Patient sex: M
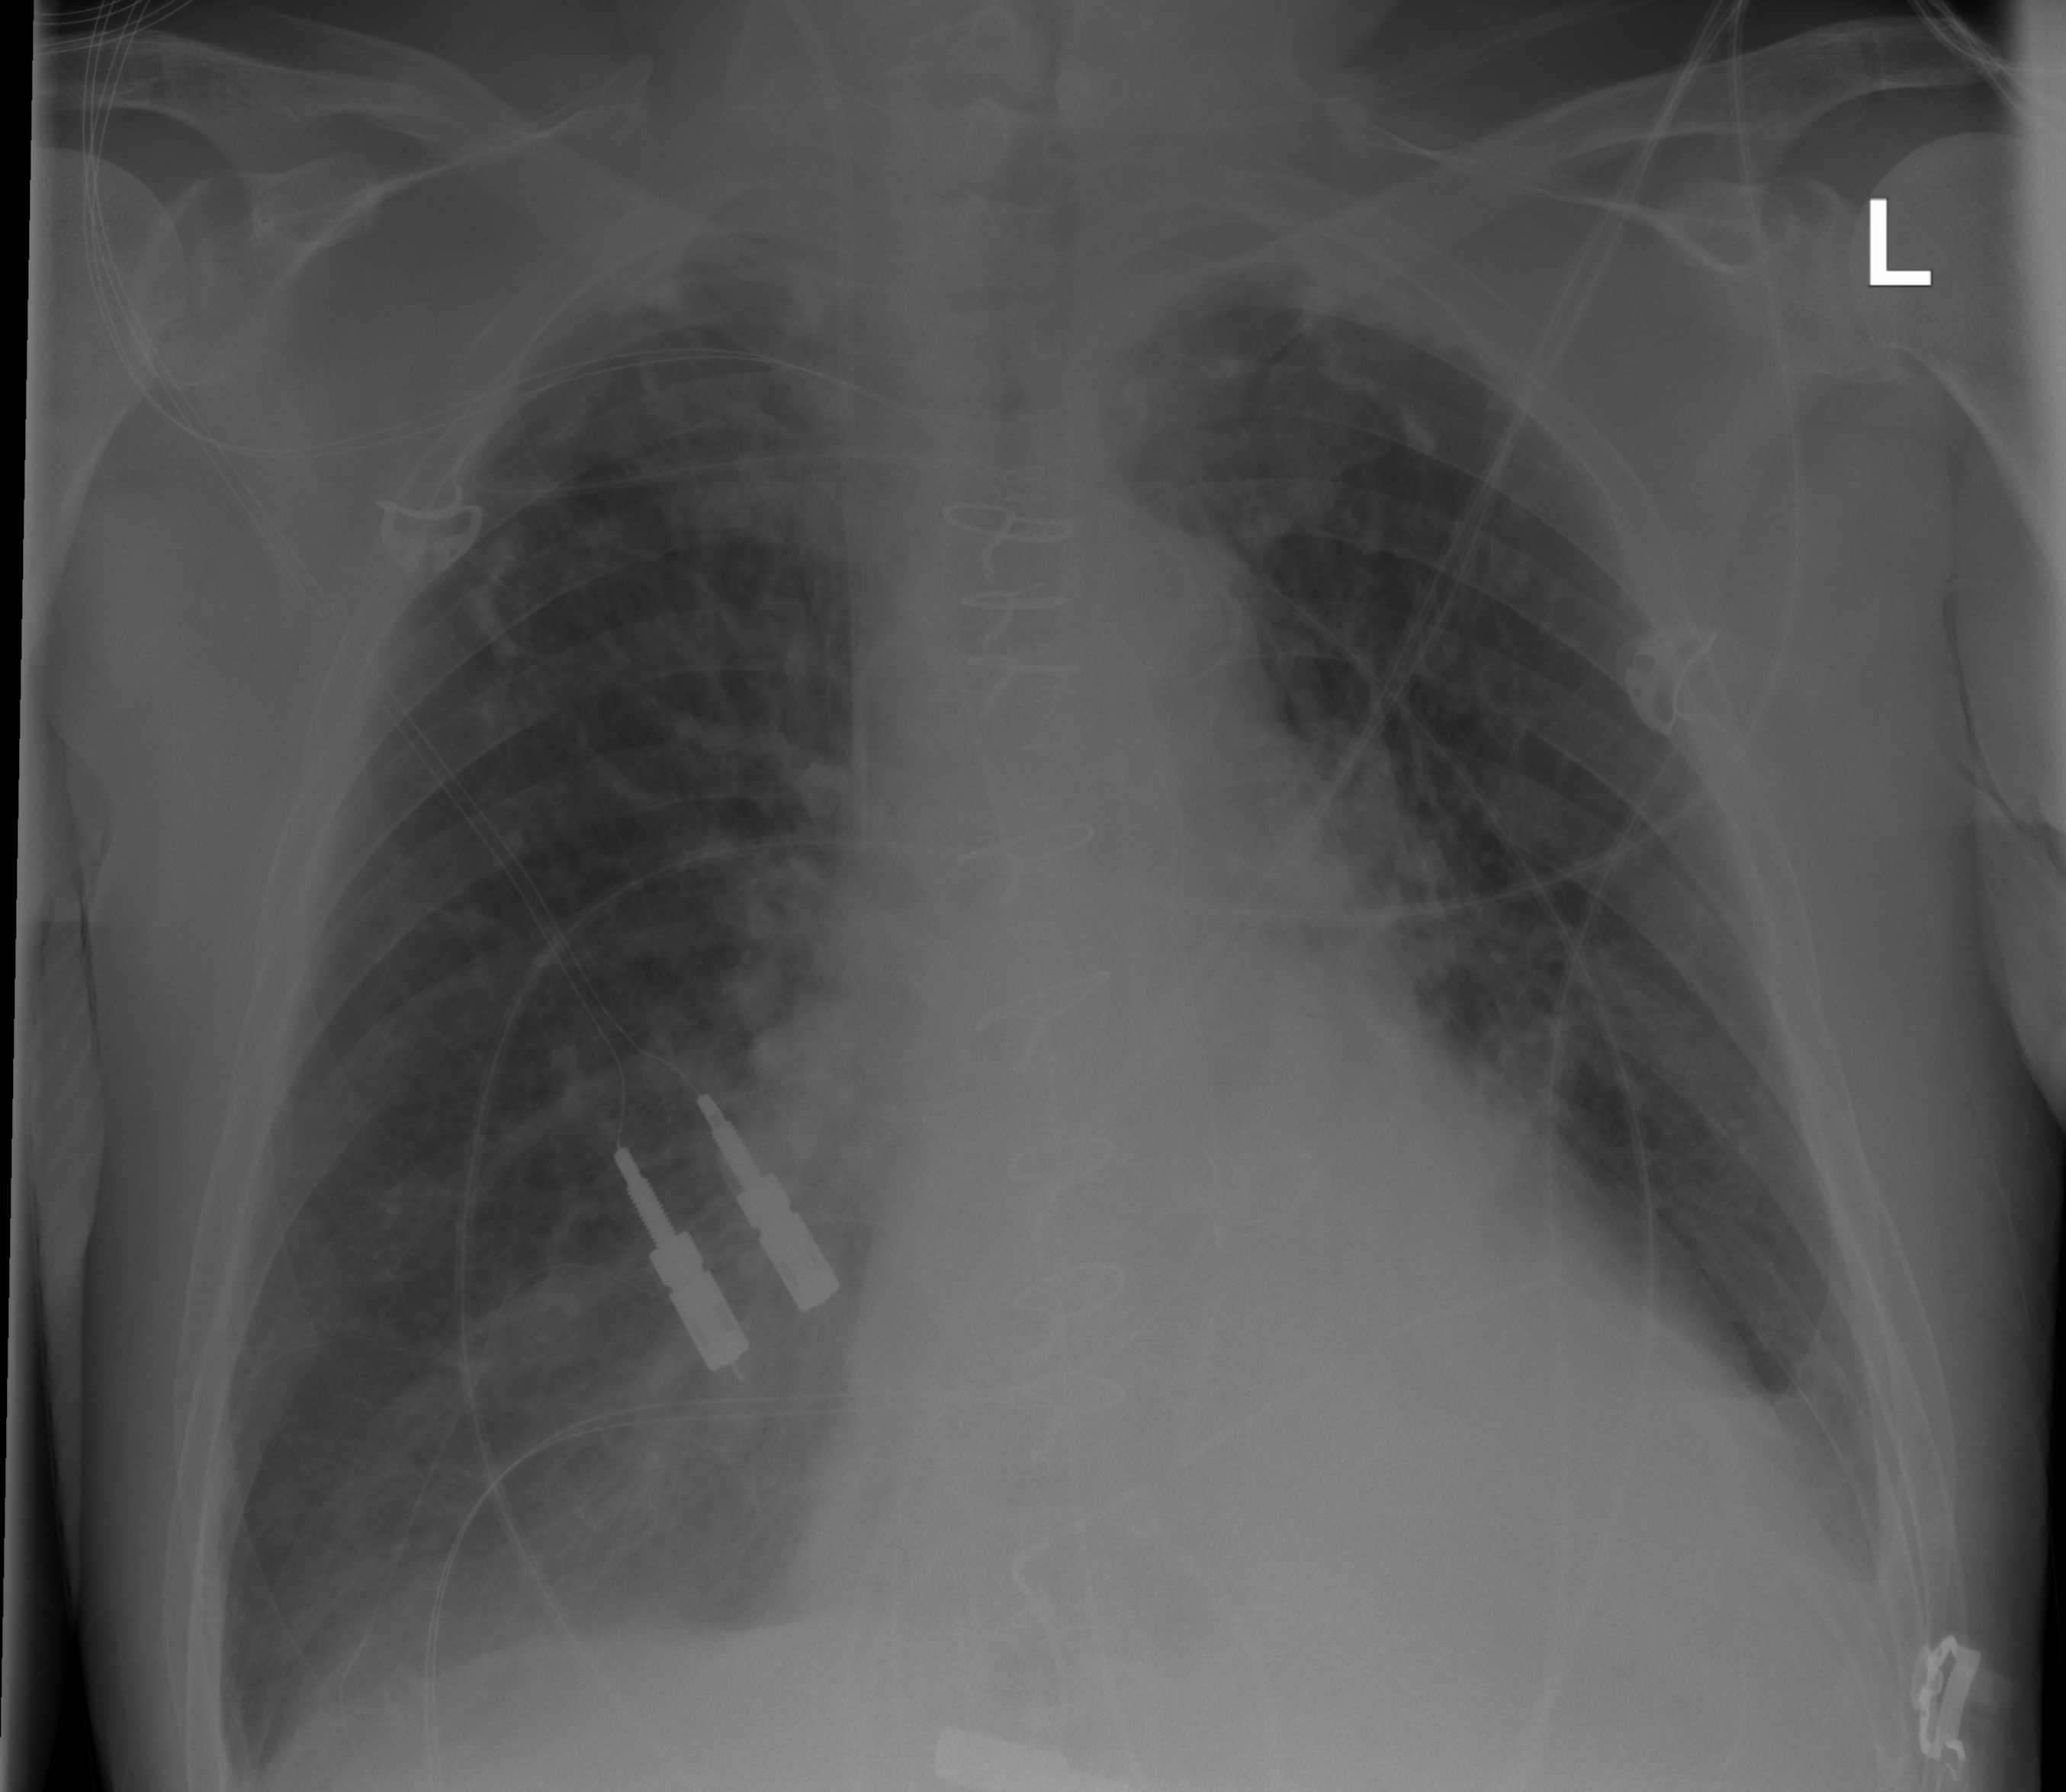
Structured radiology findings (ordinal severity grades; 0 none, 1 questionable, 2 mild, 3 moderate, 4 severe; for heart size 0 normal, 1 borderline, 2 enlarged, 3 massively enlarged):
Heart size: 2
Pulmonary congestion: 2
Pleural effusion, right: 0
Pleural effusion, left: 2
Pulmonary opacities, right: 2
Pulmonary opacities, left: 0
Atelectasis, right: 2
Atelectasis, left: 2